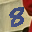
Label: 8